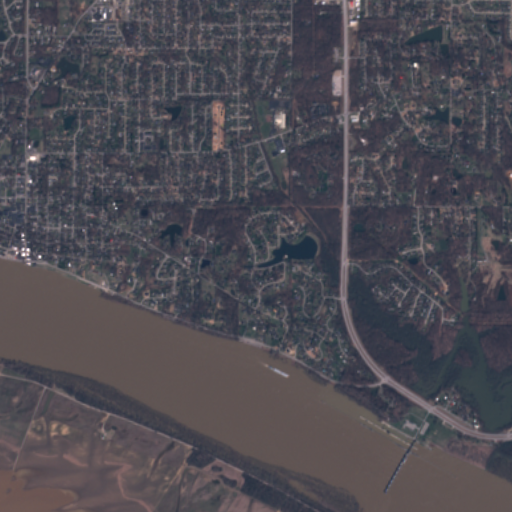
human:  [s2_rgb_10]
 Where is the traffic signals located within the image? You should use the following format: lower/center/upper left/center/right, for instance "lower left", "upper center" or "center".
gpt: The traffic signals is located in the upper left of the image.
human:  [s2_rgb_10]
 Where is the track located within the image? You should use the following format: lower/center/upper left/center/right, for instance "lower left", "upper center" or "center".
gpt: There is no track in the image.